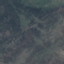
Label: HerbaceousVegetation